Field crop: maize
Growth stage: 2
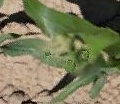
Species: maize